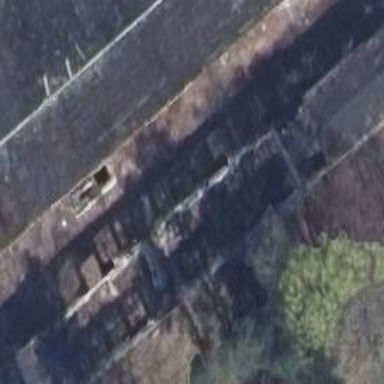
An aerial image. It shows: Ruins of building.